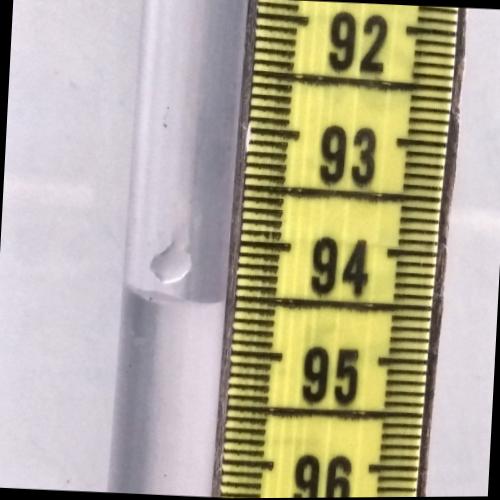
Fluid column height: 94.5 cm